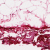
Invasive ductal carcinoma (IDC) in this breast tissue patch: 0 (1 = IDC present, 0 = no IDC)